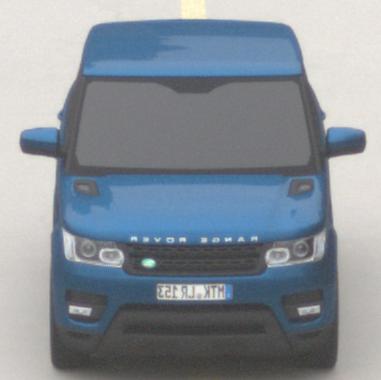
Make: Land Rover
Model: Range Rover Sport 5.0 V8 SC
Detailed model: Range Rover Sport (II)
Model produced from: 2013/09
Model produced until: 2015/07
Doors: 5
Color: blue
Road condition: dry road
Daytime: midday
Contrast: low contrast